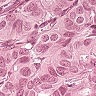
Metastatic tissue present: yes